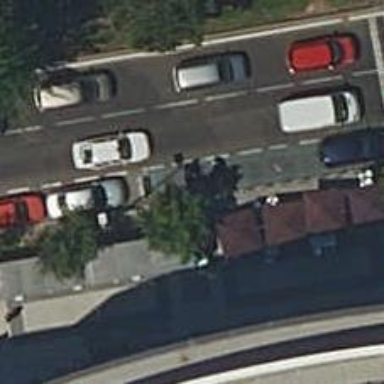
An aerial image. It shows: Bicycle parking area with stands.